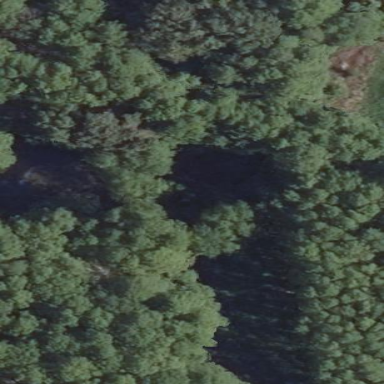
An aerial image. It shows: Beautiful woodland area.